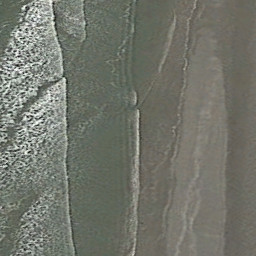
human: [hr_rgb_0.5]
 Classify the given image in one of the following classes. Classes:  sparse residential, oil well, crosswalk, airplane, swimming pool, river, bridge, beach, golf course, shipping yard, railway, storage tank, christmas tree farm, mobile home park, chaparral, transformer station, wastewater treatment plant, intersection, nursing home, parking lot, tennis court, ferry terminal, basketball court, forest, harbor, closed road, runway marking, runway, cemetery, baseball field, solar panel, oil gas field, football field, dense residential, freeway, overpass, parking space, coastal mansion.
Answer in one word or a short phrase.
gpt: beach